Question: I need this values in first row. Can you help me?

Final work:
'''
1 | 199 | 'no' | 'yes' | 'correct' |
'''
Thanks for a help!
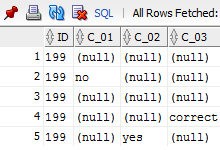
Answer: Please try:
'''
select
max(id),
max(C_01),
max(C_02),
max(C_03)
from
tbl
'''
<URL>